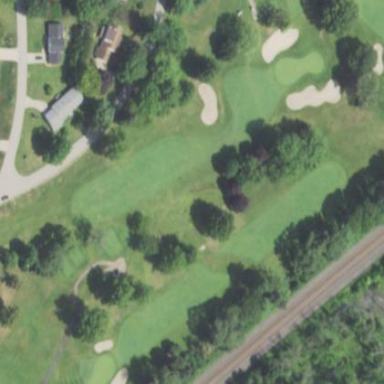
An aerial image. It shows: Golf fairway surrounded by grass.